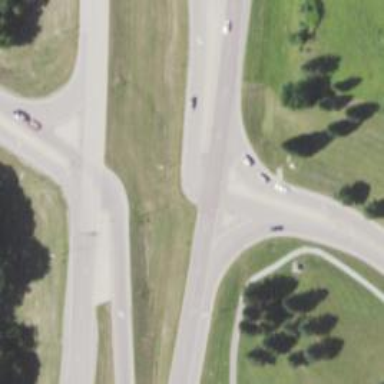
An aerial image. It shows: Trunk link highway.